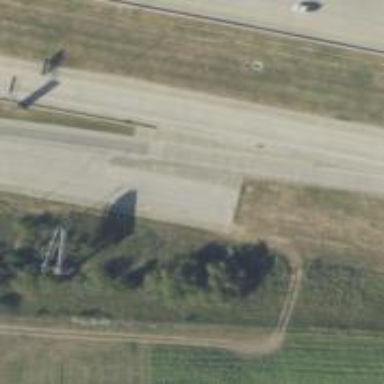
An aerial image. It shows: Service road with frontage road.